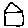
Label: house